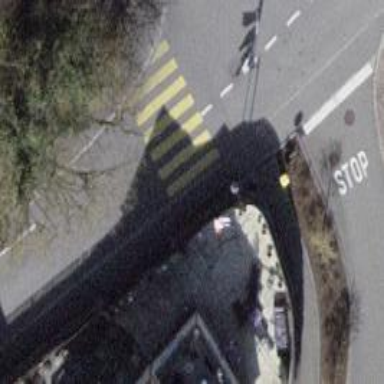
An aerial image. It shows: Marked road crossing.